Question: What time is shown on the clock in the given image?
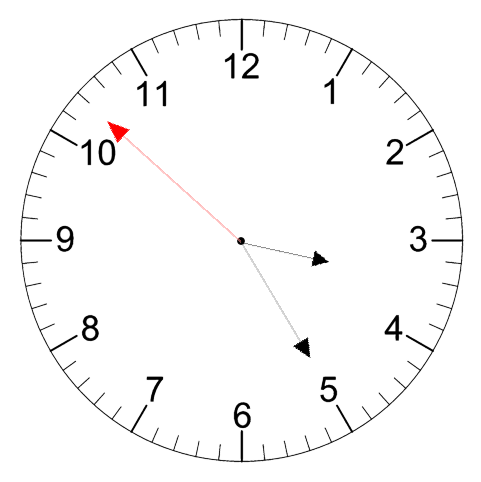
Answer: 03:24:52